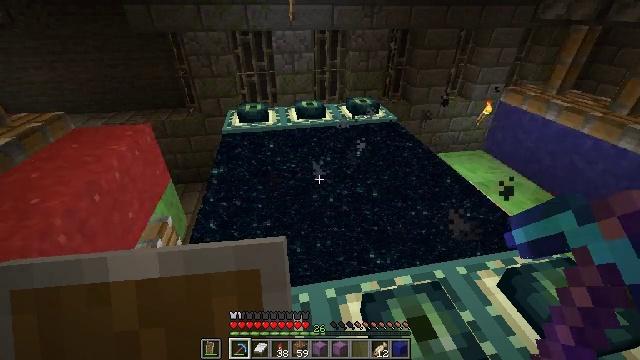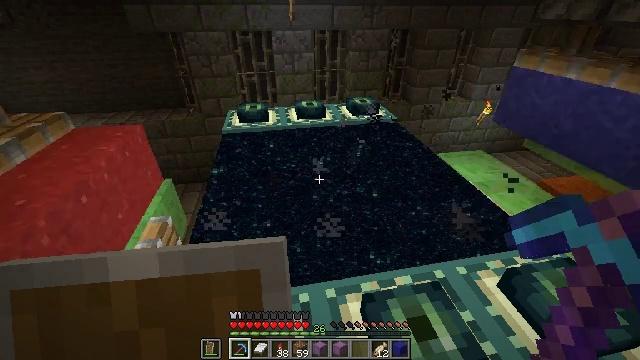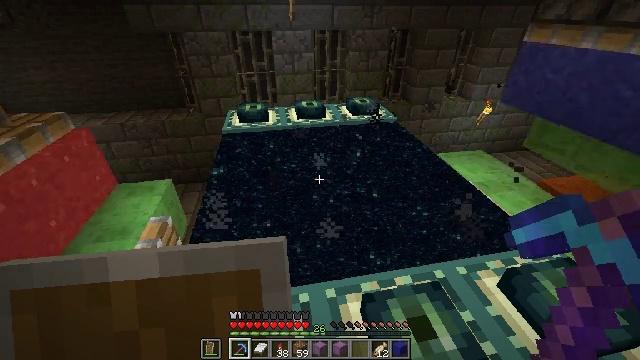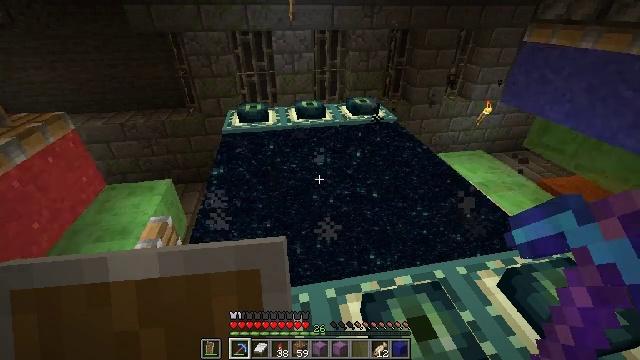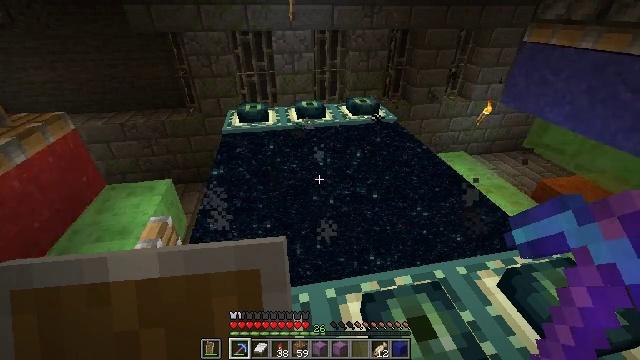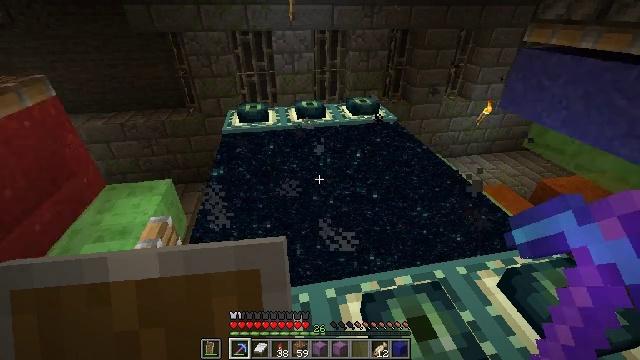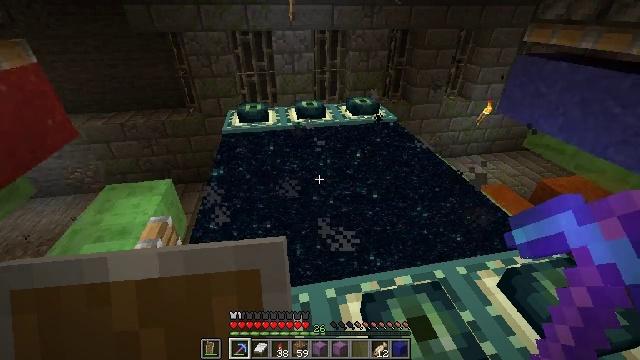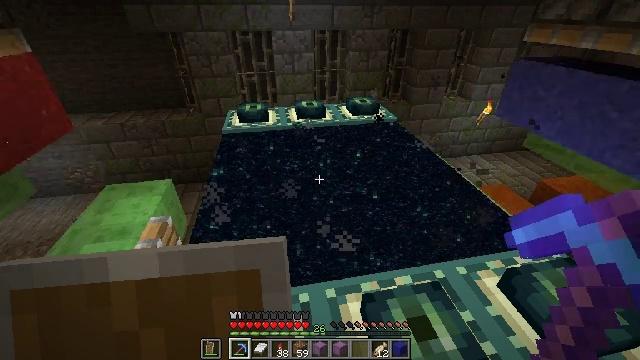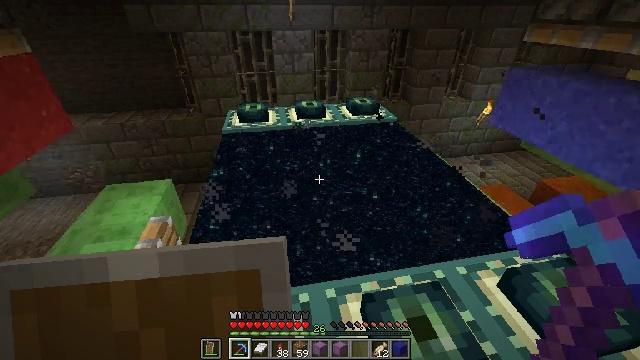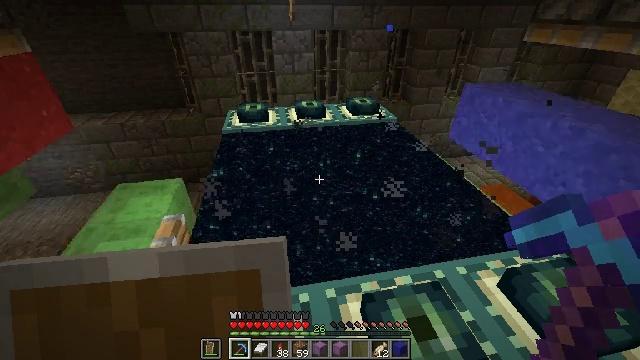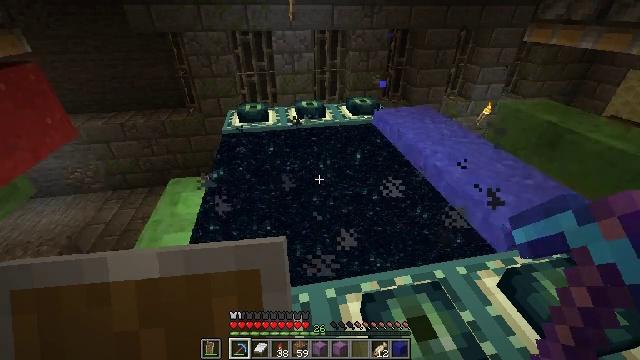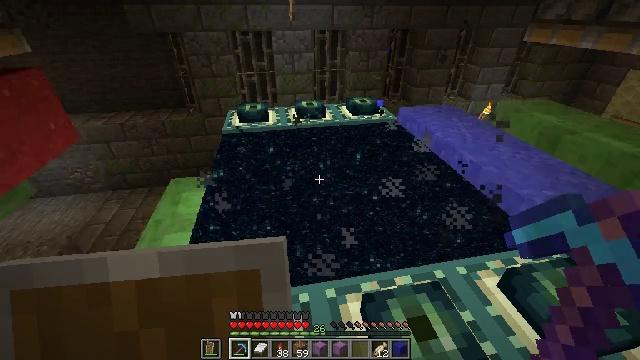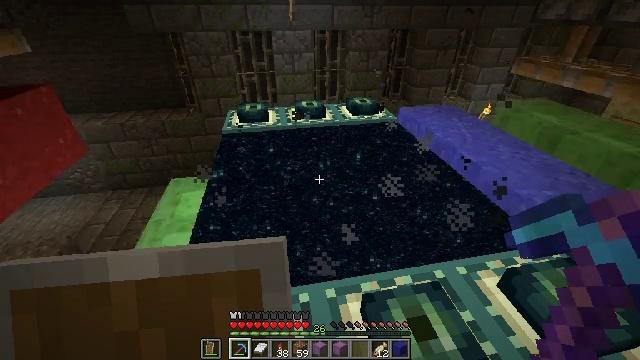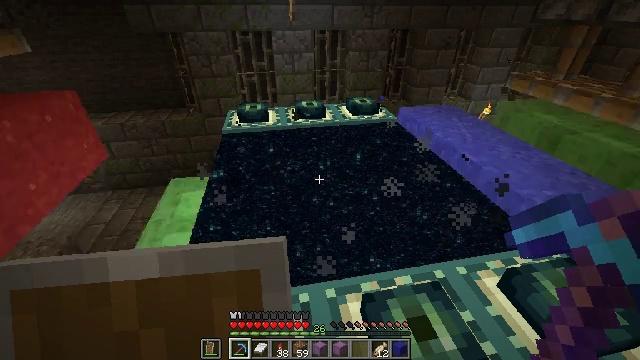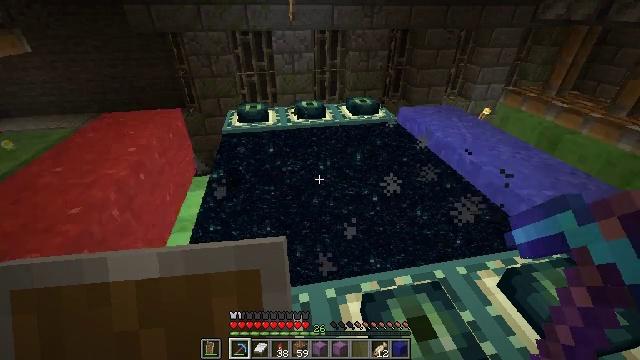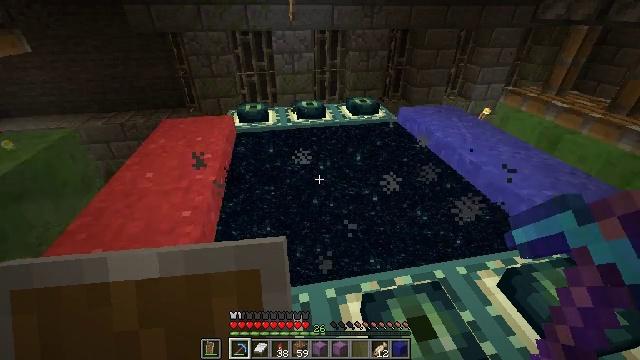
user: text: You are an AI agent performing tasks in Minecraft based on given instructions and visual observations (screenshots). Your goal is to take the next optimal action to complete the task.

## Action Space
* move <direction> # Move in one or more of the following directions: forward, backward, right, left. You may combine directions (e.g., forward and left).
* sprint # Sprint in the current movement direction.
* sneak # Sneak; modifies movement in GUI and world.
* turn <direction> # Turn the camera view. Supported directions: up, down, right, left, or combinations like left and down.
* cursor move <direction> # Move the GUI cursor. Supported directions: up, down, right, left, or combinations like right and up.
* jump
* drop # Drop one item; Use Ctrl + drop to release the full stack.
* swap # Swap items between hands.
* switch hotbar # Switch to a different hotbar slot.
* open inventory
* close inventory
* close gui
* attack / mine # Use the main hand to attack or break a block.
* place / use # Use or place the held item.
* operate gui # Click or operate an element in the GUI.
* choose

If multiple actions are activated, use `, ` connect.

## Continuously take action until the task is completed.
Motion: motion action
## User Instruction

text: Break the blue concrete powder.
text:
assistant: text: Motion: no_op
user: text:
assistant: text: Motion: no_op
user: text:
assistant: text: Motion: no_op
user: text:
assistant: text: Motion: no_op
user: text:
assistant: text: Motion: no_op
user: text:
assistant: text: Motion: no_op
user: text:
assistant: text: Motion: no_op
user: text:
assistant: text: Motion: no_op
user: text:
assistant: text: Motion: no_op
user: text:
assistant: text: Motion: no_op
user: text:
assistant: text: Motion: no_op
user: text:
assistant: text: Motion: no_op
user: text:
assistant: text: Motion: no_op
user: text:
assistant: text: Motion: no_op
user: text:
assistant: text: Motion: no_op
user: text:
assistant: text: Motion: no_op
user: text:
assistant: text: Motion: no_op
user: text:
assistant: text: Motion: no_op
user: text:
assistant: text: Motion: no_op
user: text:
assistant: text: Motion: no_op
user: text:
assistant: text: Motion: no_op
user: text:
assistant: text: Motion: no_op
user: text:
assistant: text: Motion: no_op
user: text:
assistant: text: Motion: no_op
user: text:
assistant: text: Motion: no_op
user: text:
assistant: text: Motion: no_op
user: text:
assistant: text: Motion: no_op
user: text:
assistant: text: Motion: no_op
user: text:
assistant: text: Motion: no_op
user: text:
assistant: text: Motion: no_op